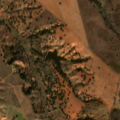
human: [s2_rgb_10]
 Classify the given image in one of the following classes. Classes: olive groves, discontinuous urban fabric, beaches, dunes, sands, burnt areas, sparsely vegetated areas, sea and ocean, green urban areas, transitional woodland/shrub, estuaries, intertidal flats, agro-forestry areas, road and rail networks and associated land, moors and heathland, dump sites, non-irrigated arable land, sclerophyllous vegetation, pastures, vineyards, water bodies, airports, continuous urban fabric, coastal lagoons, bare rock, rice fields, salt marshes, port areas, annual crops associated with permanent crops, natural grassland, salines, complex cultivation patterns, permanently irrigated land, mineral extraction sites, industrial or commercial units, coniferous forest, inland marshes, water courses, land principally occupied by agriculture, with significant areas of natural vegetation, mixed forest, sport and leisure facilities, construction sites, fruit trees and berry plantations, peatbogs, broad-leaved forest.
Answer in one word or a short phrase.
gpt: non-irrigated arable land, pastures, complex cultivation patterns, agro-forestry areas, broad-leaved forest, transitional woodland/shrub